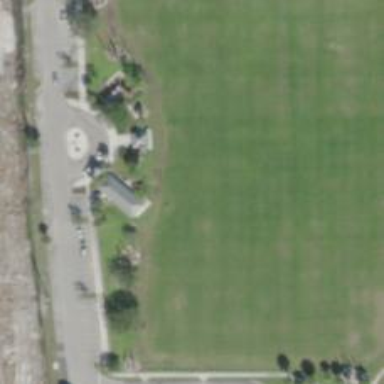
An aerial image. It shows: Soccer pitch designated for leisure and sports activities.